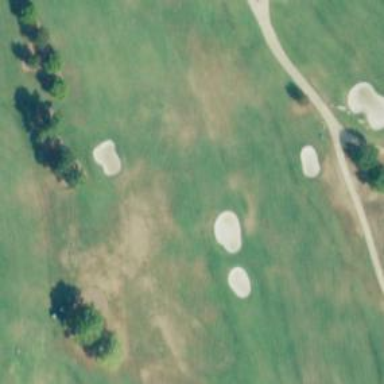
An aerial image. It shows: Golf hole.